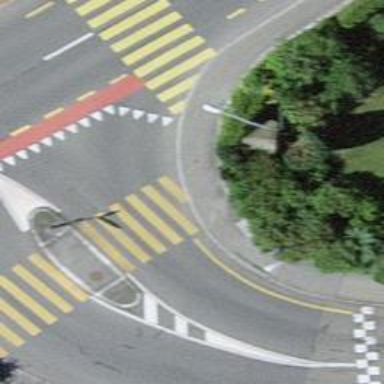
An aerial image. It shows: Kerb barrier.